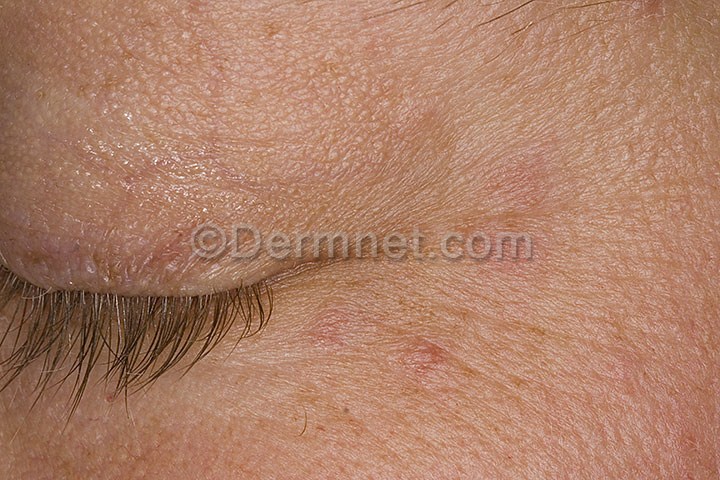
Disease: Acne and Rosacea Photos